Question: Does anyone if/how to many JS errors affect the server? Does it affect page render?
I have different errors in different sites (and I will fix them) but does it affect anything?

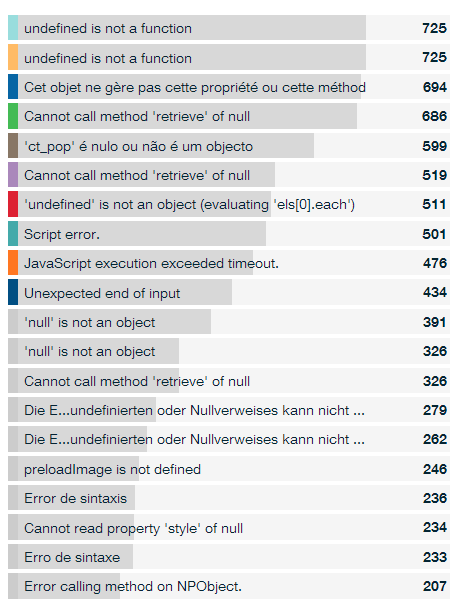
Answer: The javascript errors most likely won't affect the server, since Javascript is executed on client side.
When it comes to page render, javascript errors might break your page. Let's get for example angular single application, if there is javascript error, you're most likely to see nothing at all.
Errors such as 'undefined is not a function' might be sign for passing value instead of callback. For example:
'''
$.ajax("url.php", 32); // the second parameter must be callback/function
'''
You must review your code and fix them, because these errors are clear sign that something in your application is not working.